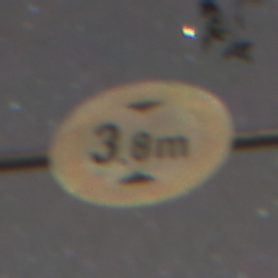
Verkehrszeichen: TatsaechlicheHoehe
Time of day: Night
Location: Outdoor (Suburban)
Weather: Clear
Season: NotSpecified
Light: Artificial